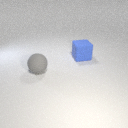
large gray rubber sphere to the left of large blue rubber cube